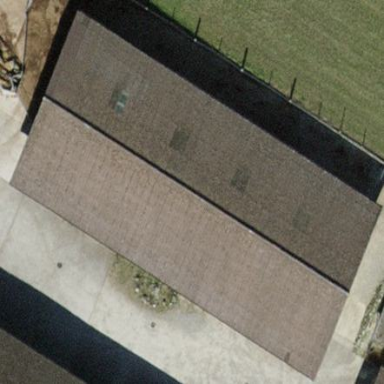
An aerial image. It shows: Gabled roof on farm auxiliary building.